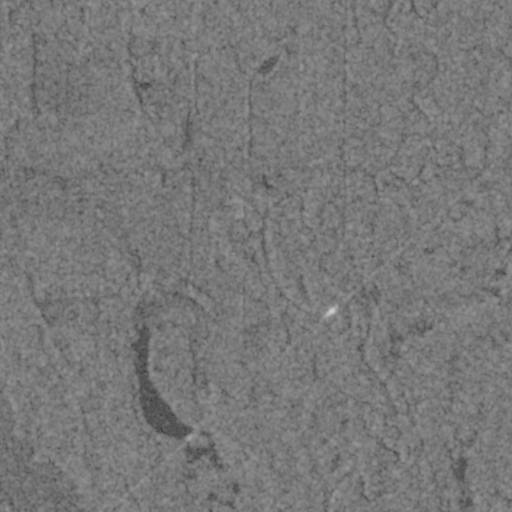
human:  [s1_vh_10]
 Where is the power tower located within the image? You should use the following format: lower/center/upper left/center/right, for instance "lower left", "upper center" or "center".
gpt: The power tower is located in the lower left of the image.
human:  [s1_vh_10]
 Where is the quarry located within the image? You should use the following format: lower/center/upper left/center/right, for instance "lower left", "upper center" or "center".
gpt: There is no quarry in the image.

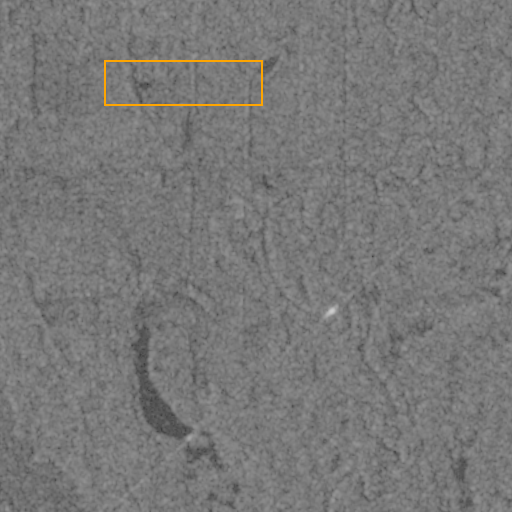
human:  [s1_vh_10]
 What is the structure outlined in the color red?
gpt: There is no red outline.
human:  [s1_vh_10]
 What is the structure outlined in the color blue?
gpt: There is no structure outlined in blue.